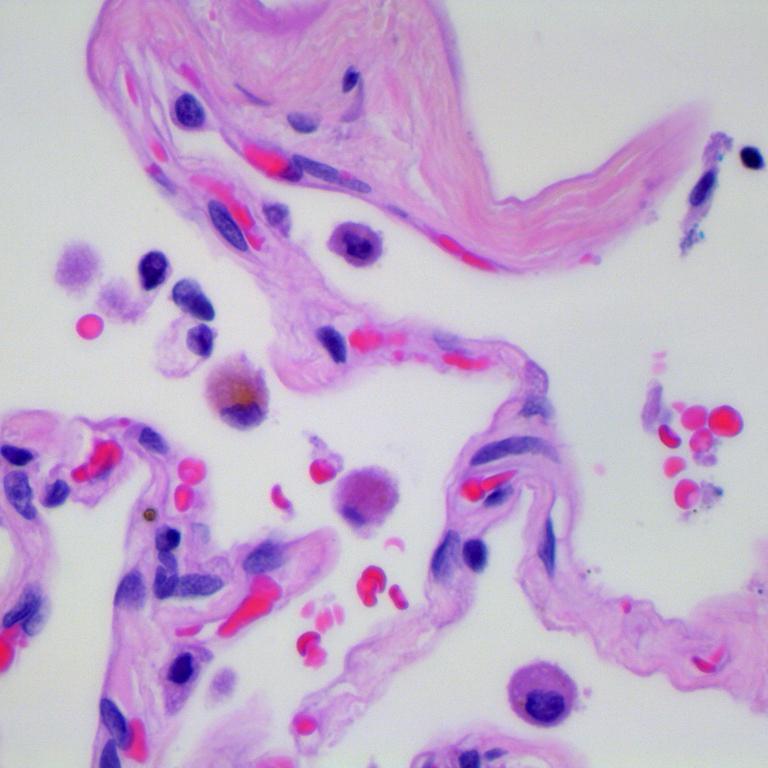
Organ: lung
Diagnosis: benign